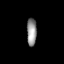
Tissue: prostate
Cell type: T cells
Senescence score: 0.2888
Nuclear area (px): 264
Mean DAPI intensity: 147.364